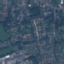
Land use / land cover: Residential